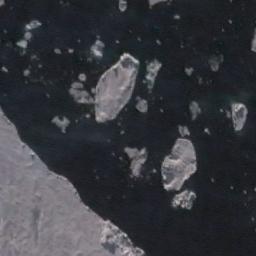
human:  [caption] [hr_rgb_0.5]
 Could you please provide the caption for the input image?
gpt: Some pieces of sea ice of different sizes and thickness are next to a large piece of sea ice .

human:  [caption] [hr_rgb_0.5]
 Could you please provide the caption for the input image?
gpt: A large piece of ice and a few sparse small pieces of ice float on the blue sea .

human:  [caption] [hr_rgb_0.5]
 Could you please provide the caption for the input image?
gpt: There is a big ice and many small ice on the deep blue sea .

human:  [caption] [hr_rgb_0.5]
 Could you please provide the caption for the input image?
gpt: There are sea ice of different sizes .

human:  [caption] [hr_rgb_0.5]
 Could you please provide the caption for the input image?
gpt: There are some sea ice near the ice sheet .